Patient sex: M
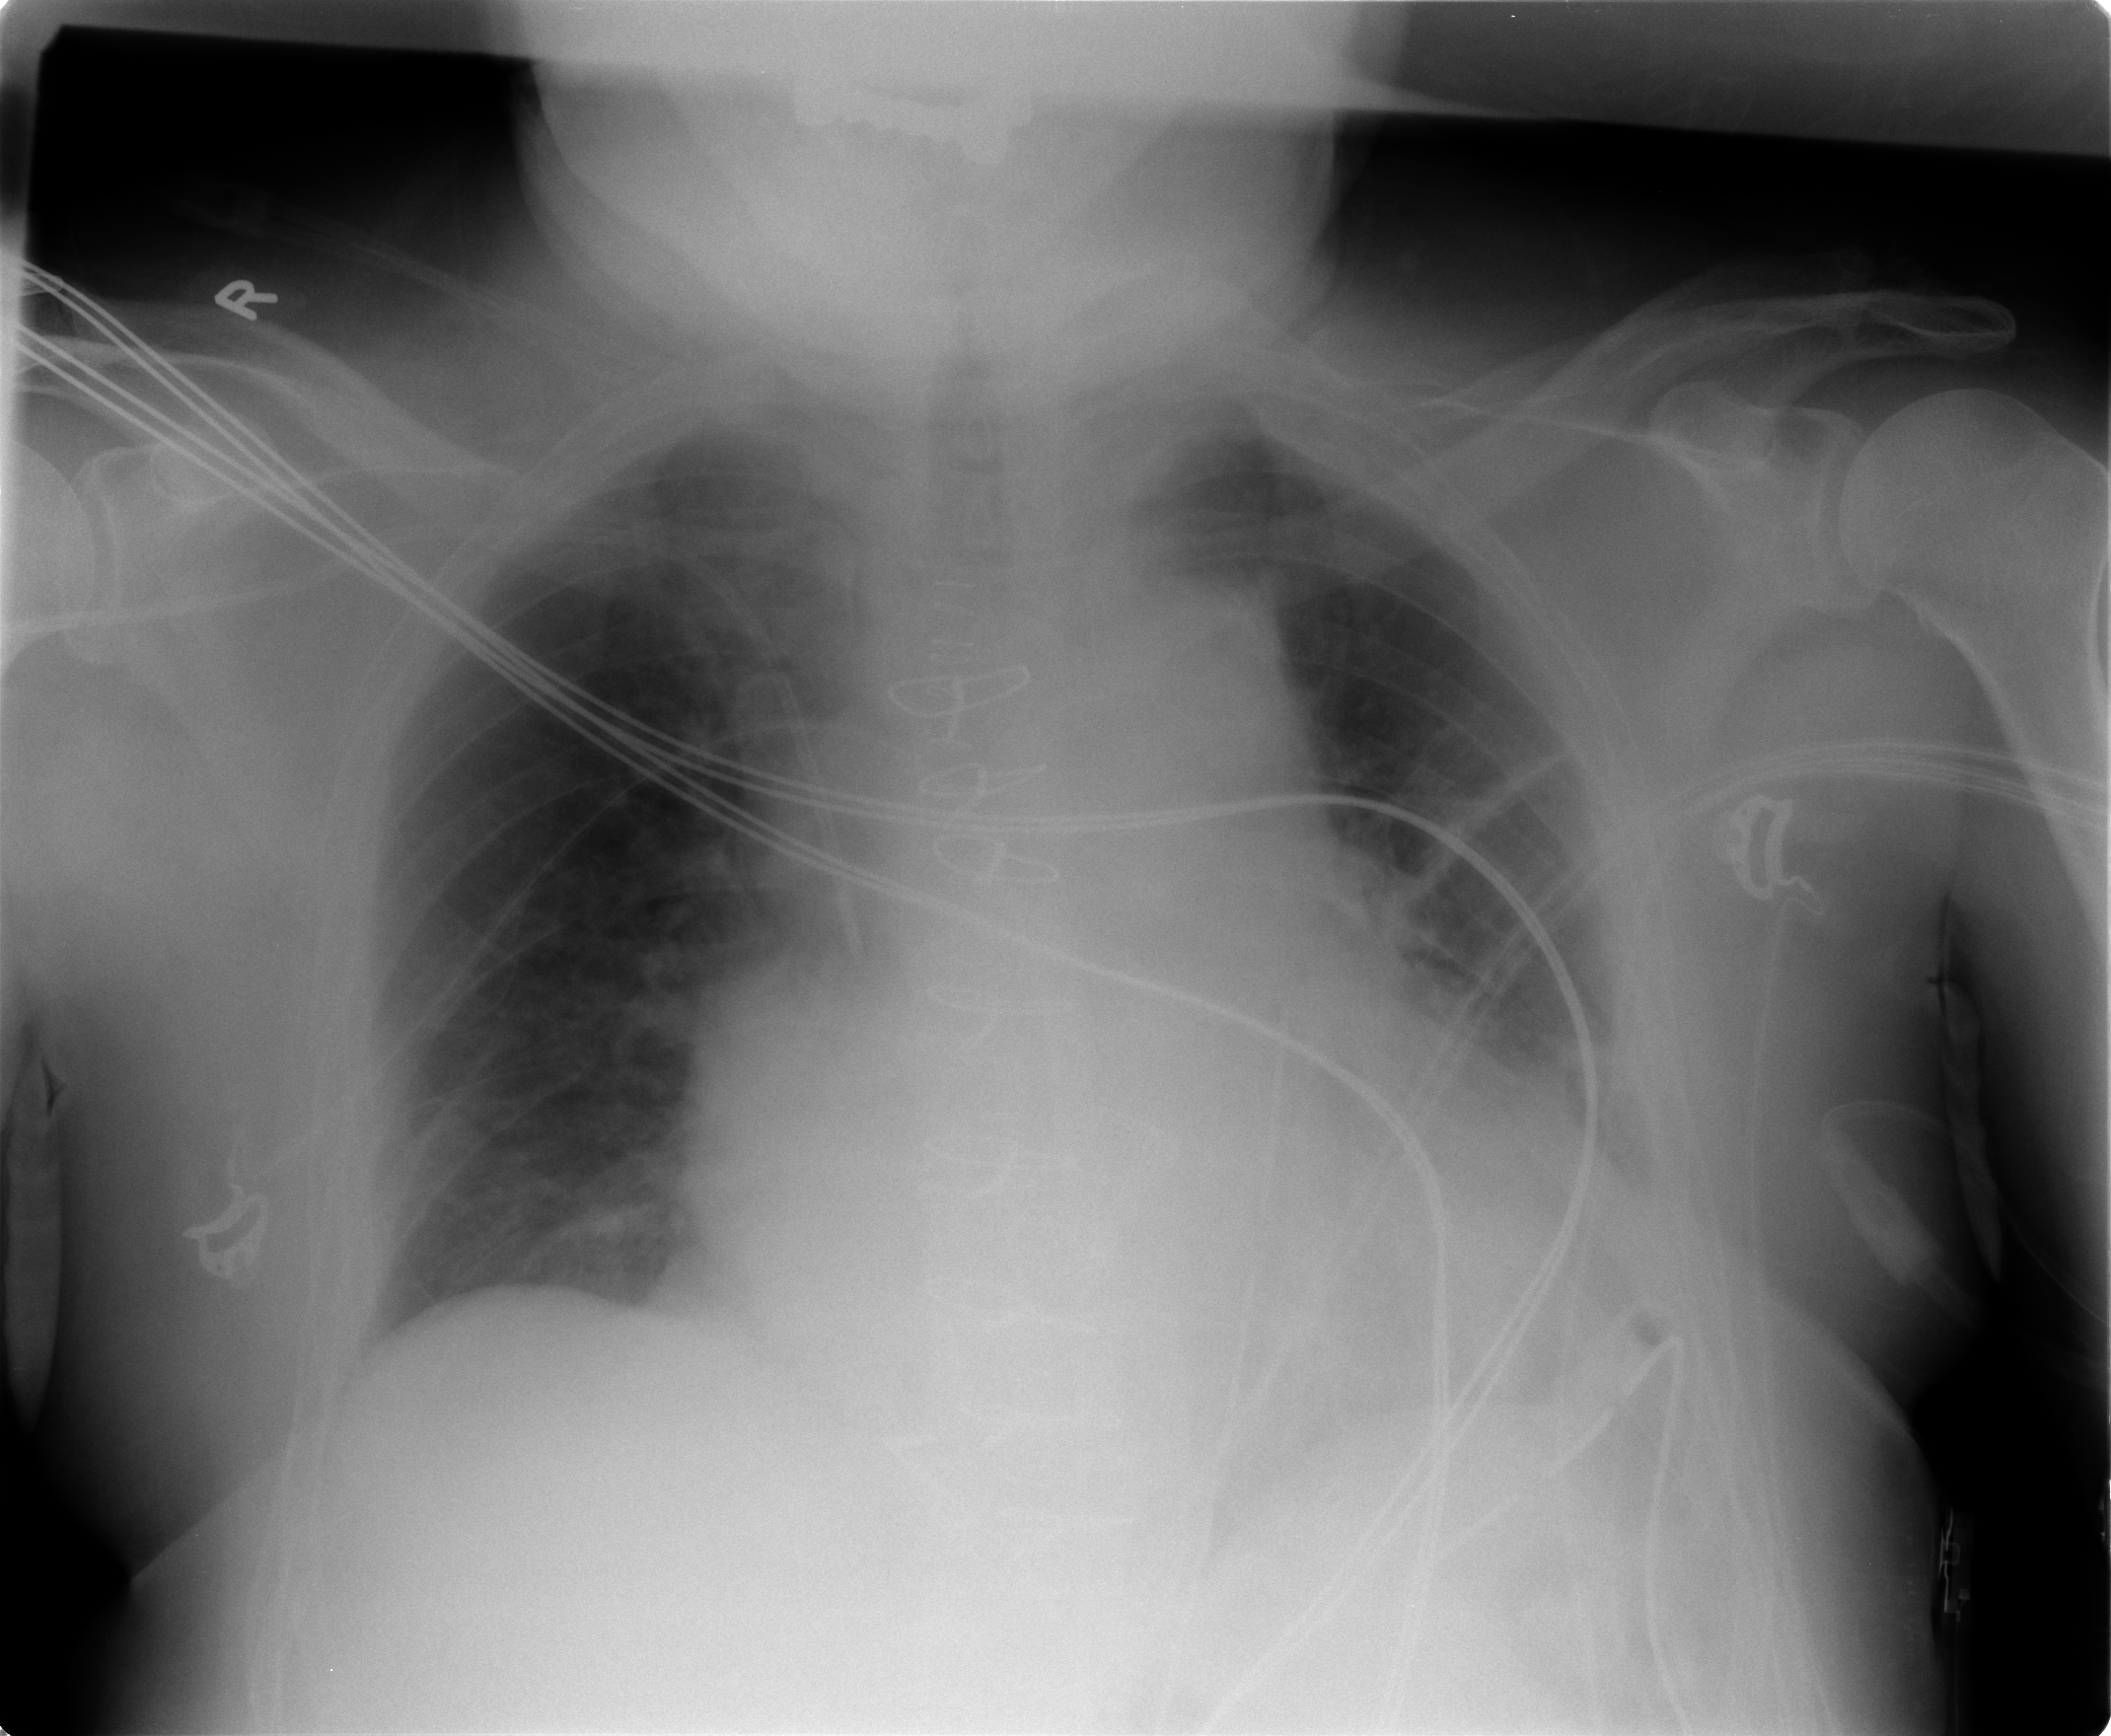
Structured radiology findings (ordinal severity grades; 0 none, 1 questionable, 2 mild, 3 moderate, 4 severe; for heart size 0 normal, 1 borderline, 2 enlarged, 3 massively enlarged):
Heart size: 2
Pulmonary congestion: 2
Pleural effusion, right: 0
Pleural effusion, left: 2
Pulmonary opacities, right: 0
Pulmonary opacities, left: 1
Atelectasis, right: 1
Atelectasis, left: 2